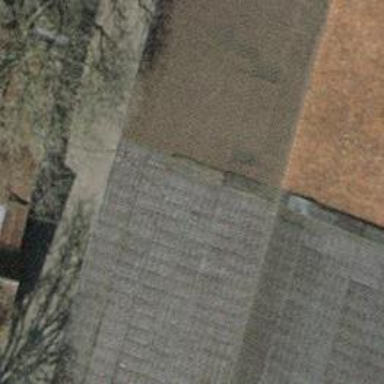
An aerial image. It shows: Farm.